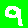
Digit: 9